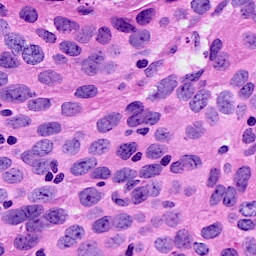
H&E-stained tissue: Breast